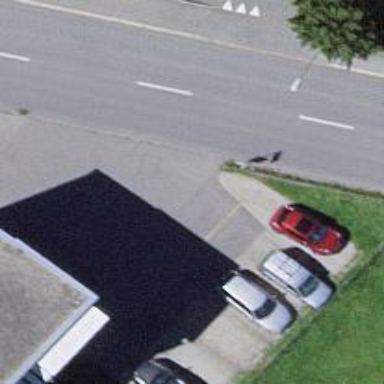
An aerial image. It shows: Bus stop with platform for public transport.